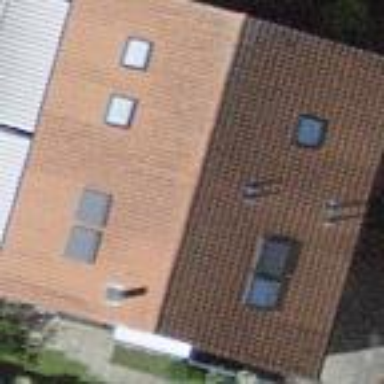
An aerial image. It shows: Terrace building with gabled roof.